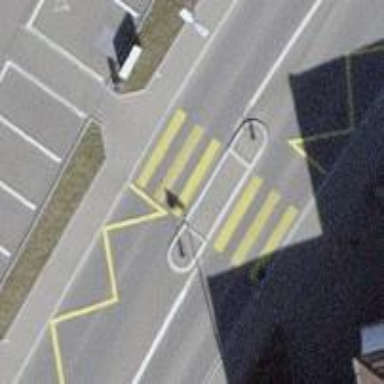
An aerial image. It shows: Uncontrolled crossing with yellow zebra marking and island.